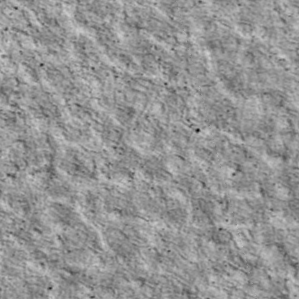
Label: non_frost